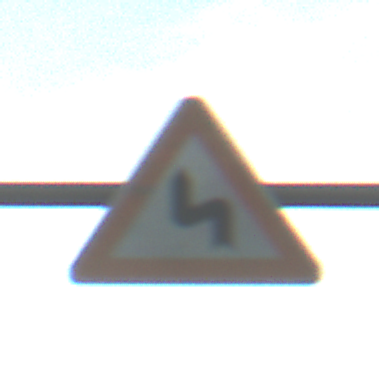
Verkehrszeichen: DoppelkurveZunaechstLinks
Umgebung: Outdoor, Suburban
Tageszeit: SunriseSunset
Wetter: PartlyCloudy
Licht: Natural
Jahreszeit: NotSpecified
Kontrast: MediumContrast